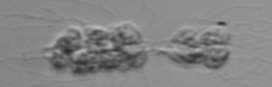
Label: Leptocylindrus_mediterraneus